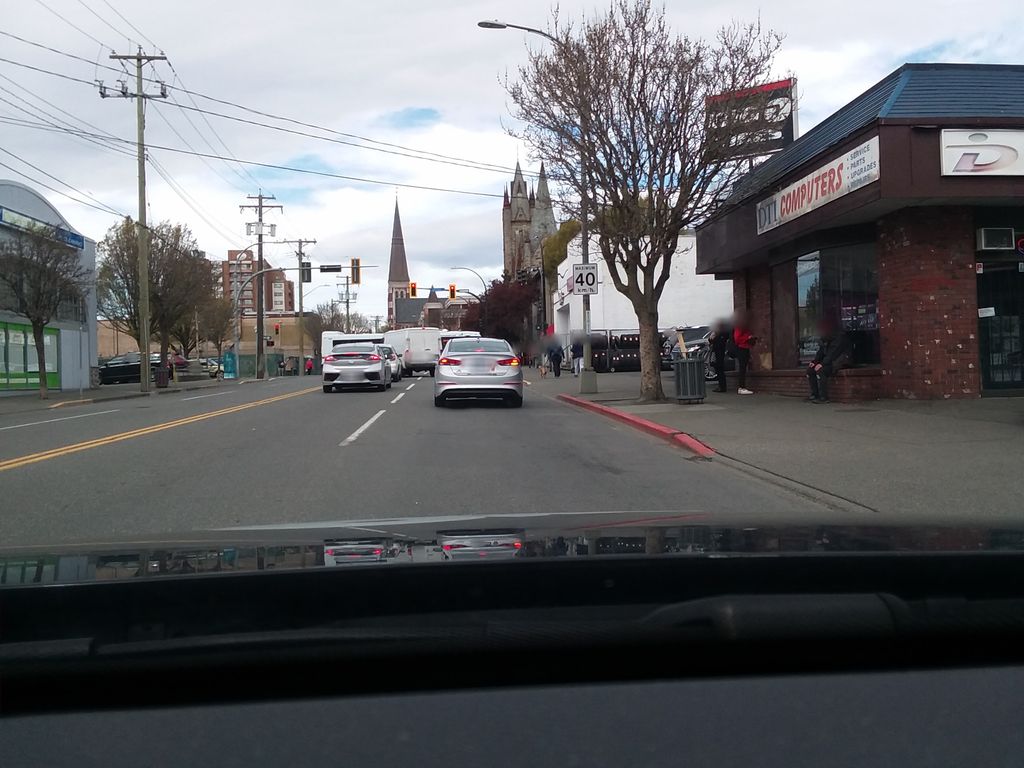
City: victoria